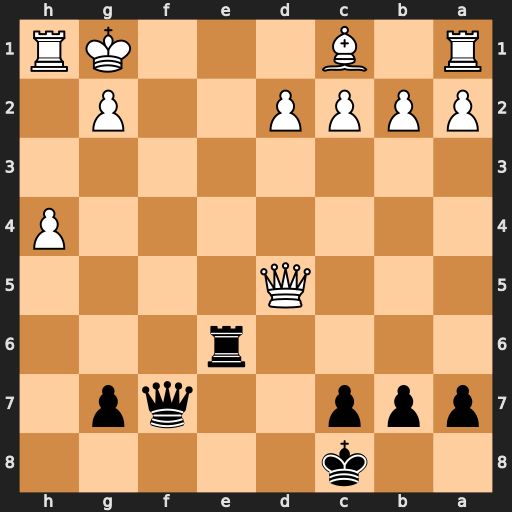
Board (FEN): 2k5/ppp2qp1/4r3/3Q4/7P/8/PPPP2P1/R1B3KR
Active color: b
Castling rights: -
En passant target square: -
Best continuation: Re1+ Kh2 Rxh1+ Kxh1 Qxd5